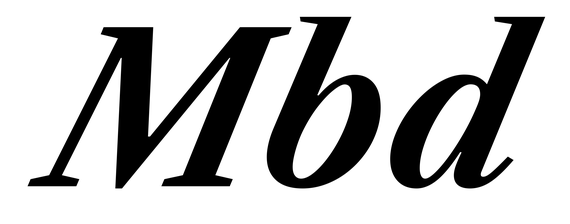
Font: LibreCaslonText-Italic_Bold_Italic